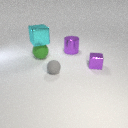
large green rubber sphere below large cyan metal cube